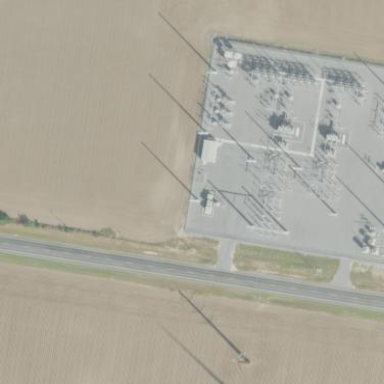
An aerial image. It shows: Fence surrounds transmission level power substation.